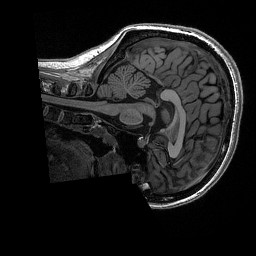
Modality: T1w
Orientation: sagittal
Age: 20
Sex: female
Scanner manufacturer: siemens
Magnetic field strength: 3 T
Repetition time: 2.53 s
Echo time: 0.0033 s